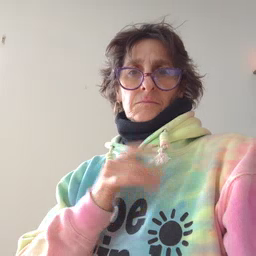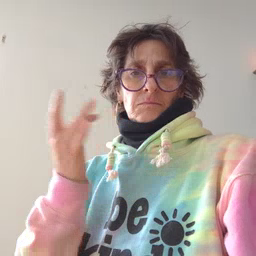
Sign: why